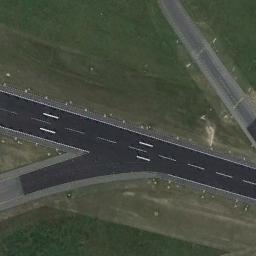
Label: runway